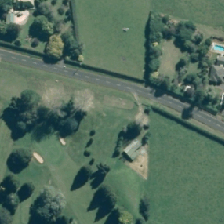
Land cover: urban_parkland